Field crop: tomato
Growth stage: 2
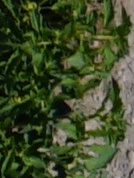
Species: tomato